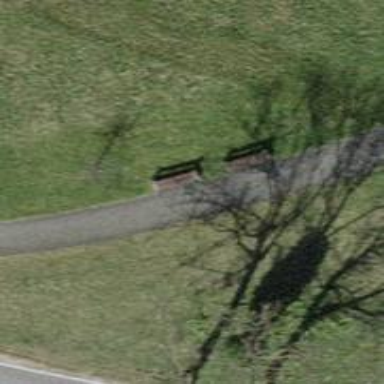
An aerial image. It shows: Brown bench.